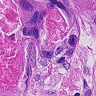
Metastatic tissue present: yes